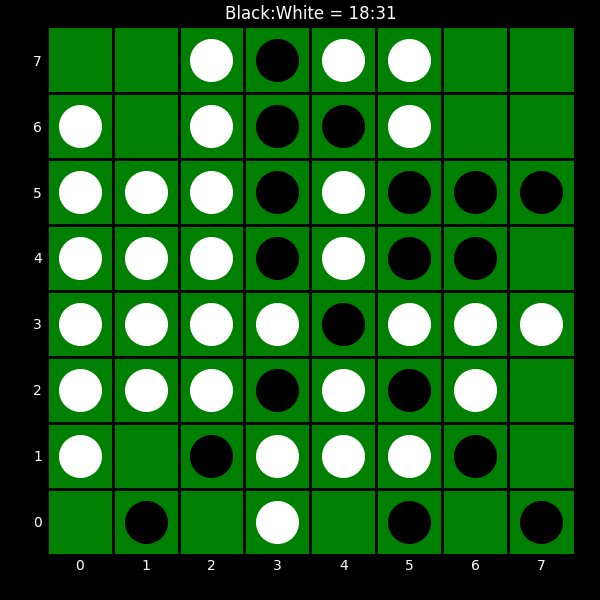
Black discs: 18
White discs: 31